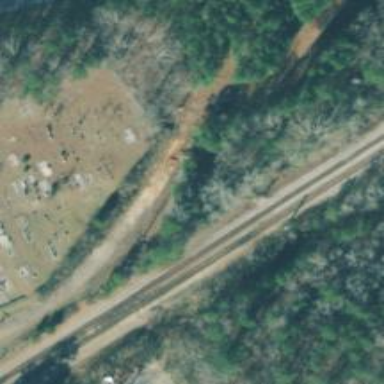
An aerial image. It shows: Railway siding with rails.